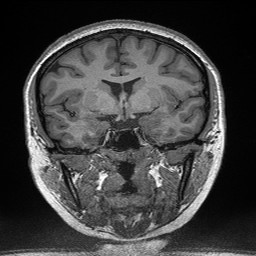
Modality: T1w
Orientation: sagittal
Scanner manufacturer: siemens
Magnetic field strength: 3 T
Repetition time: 2.3 s
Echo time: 0.00298 s